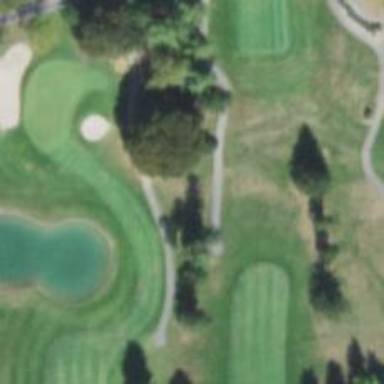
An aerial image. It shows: Service road used as golf cart path.